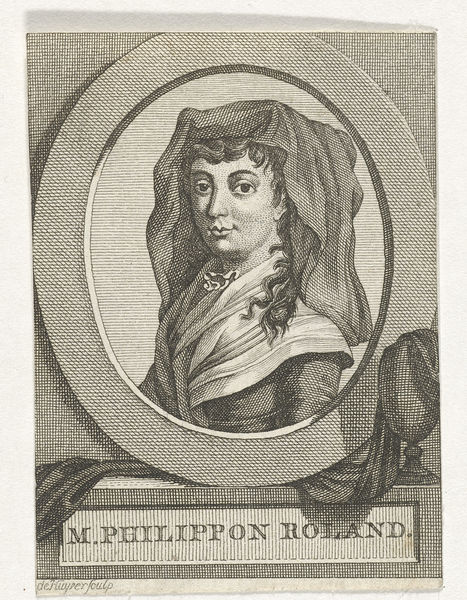
Titel: Portret van Marie-Jeanne Roland de la Platière
Künstler: Carel Jacob de Huyser
Standort: Amsterdam
Institution: Rijksmuseum
Schlagwörter: homme, portrait, chapeau, femme, gravure, voile, coiffe, sourire, dessin, buste, crayon, drap, ovale, seule, cheveux long, philippon, roland, coife, trans